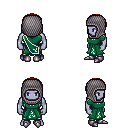
a pixel art fantasy rpg character, male body template, dark elf, purple skin, sash dress, metal pants, brunette plain hairstyle, chain hood, metal boots, four views (front, back, left, right), 2x2 character sprite sheet, small pixel art, hard edges, no anti-aliasing